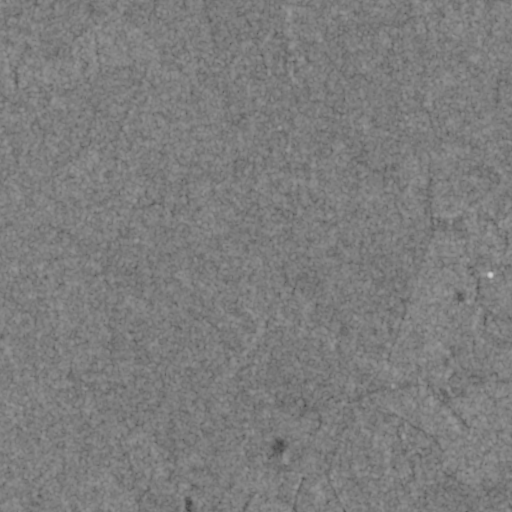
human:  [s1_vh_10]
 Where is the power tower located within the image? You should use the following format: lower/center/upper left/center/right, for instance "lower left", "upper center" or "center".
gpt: The power tower is located in the lower right of the image.
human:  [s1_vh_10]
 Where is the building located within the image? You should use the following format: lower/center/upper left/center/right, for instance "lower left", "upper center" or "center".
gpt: The building is located in the lower right of the image.
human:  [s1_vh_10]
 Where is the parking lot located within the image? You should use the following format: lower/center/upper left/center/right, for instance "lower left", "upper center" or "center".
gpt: There is no parking lot in the image.

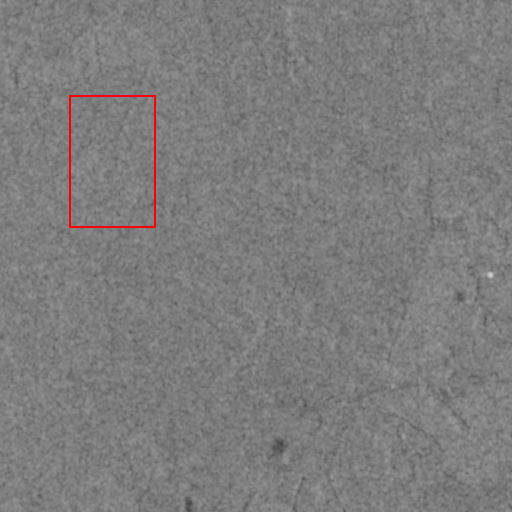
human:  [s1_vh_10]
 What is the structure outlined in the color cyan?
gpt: There is no cyan outline.
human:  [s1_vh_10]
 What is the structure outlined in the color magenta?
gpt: There is no structure outlined in magenta.